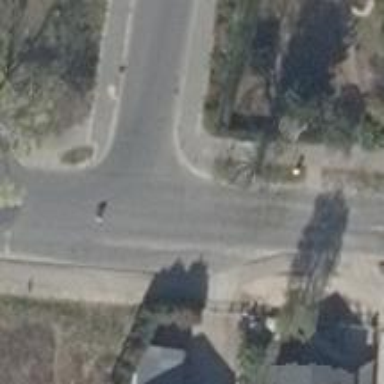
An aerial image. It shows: Unmarked road crossing.